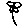
Label: flower